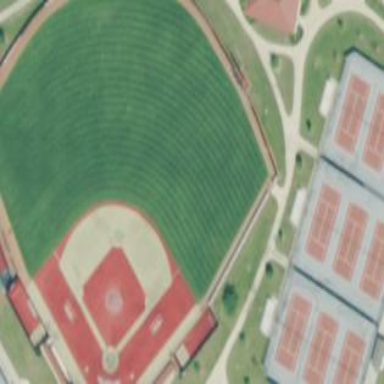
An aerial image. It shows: Baseball pitch for leisure and sports activities.